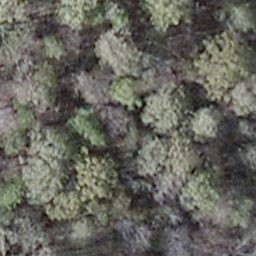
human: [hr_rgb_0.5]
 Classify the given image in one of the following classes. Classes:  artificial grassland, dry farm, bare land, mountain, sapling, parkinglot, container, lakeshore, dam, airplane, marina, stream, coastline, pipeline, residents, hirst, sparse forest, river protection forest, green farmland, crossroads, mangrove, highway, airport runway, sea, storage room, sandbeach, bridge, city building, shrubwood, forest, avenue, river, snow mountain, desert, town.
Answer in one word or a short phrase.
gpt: shrubwood